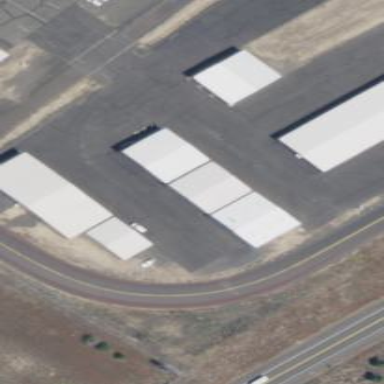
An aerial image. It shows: Building that is hangar at the airport.